Interaction volume radius: 5 \u00c5
Interaction volume height: 20 \u00c5
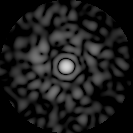
Disorder parameter: 0.8437